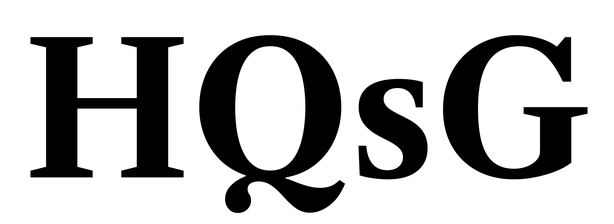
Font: LibreCaslonText_Bold